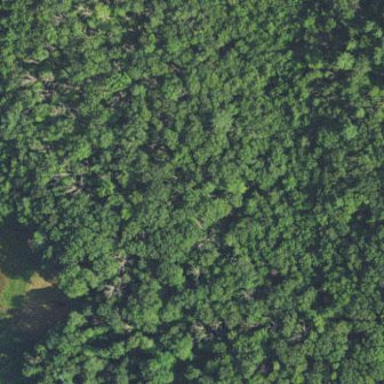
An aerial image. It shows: Mixed woodland with various types of leaves.